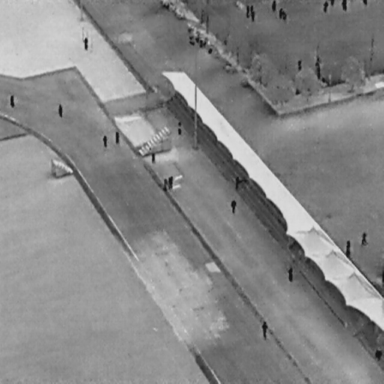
There are 26 objects shown in the infrared image, including 25 People, and a DontCare.